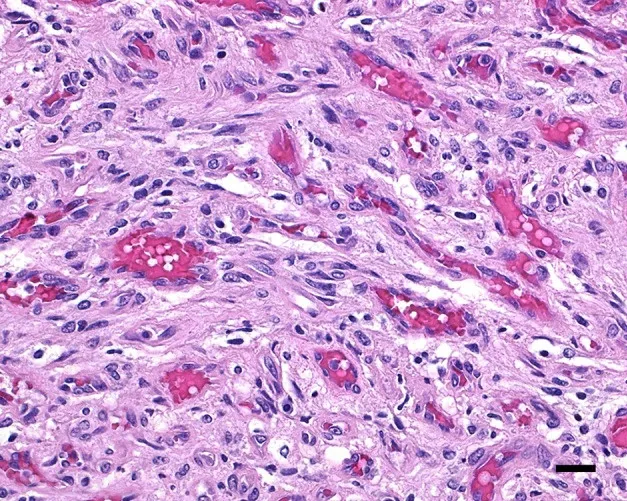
Hemangioblastoma with a prominent network of congested capillary vessels and stellate interstitial cells; 20 mum scale bar, H&E, 40x.
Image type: pathology (h&e)